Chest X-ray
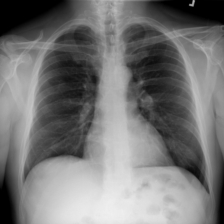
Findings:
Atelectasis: negative
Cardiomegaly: negative
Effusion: negative
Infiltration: negative
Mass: negative
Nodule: negative
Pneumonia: negative
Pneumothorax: negative
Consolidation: negative
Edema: negative
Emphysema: negative
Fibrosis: negative
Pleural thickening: negative
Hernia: negative